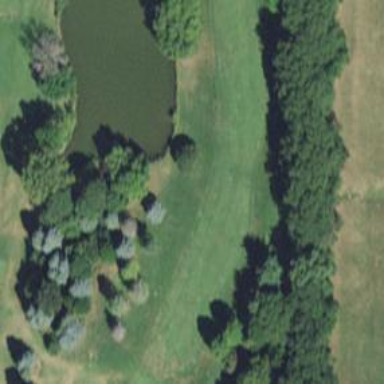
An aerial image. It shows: Golf hole.